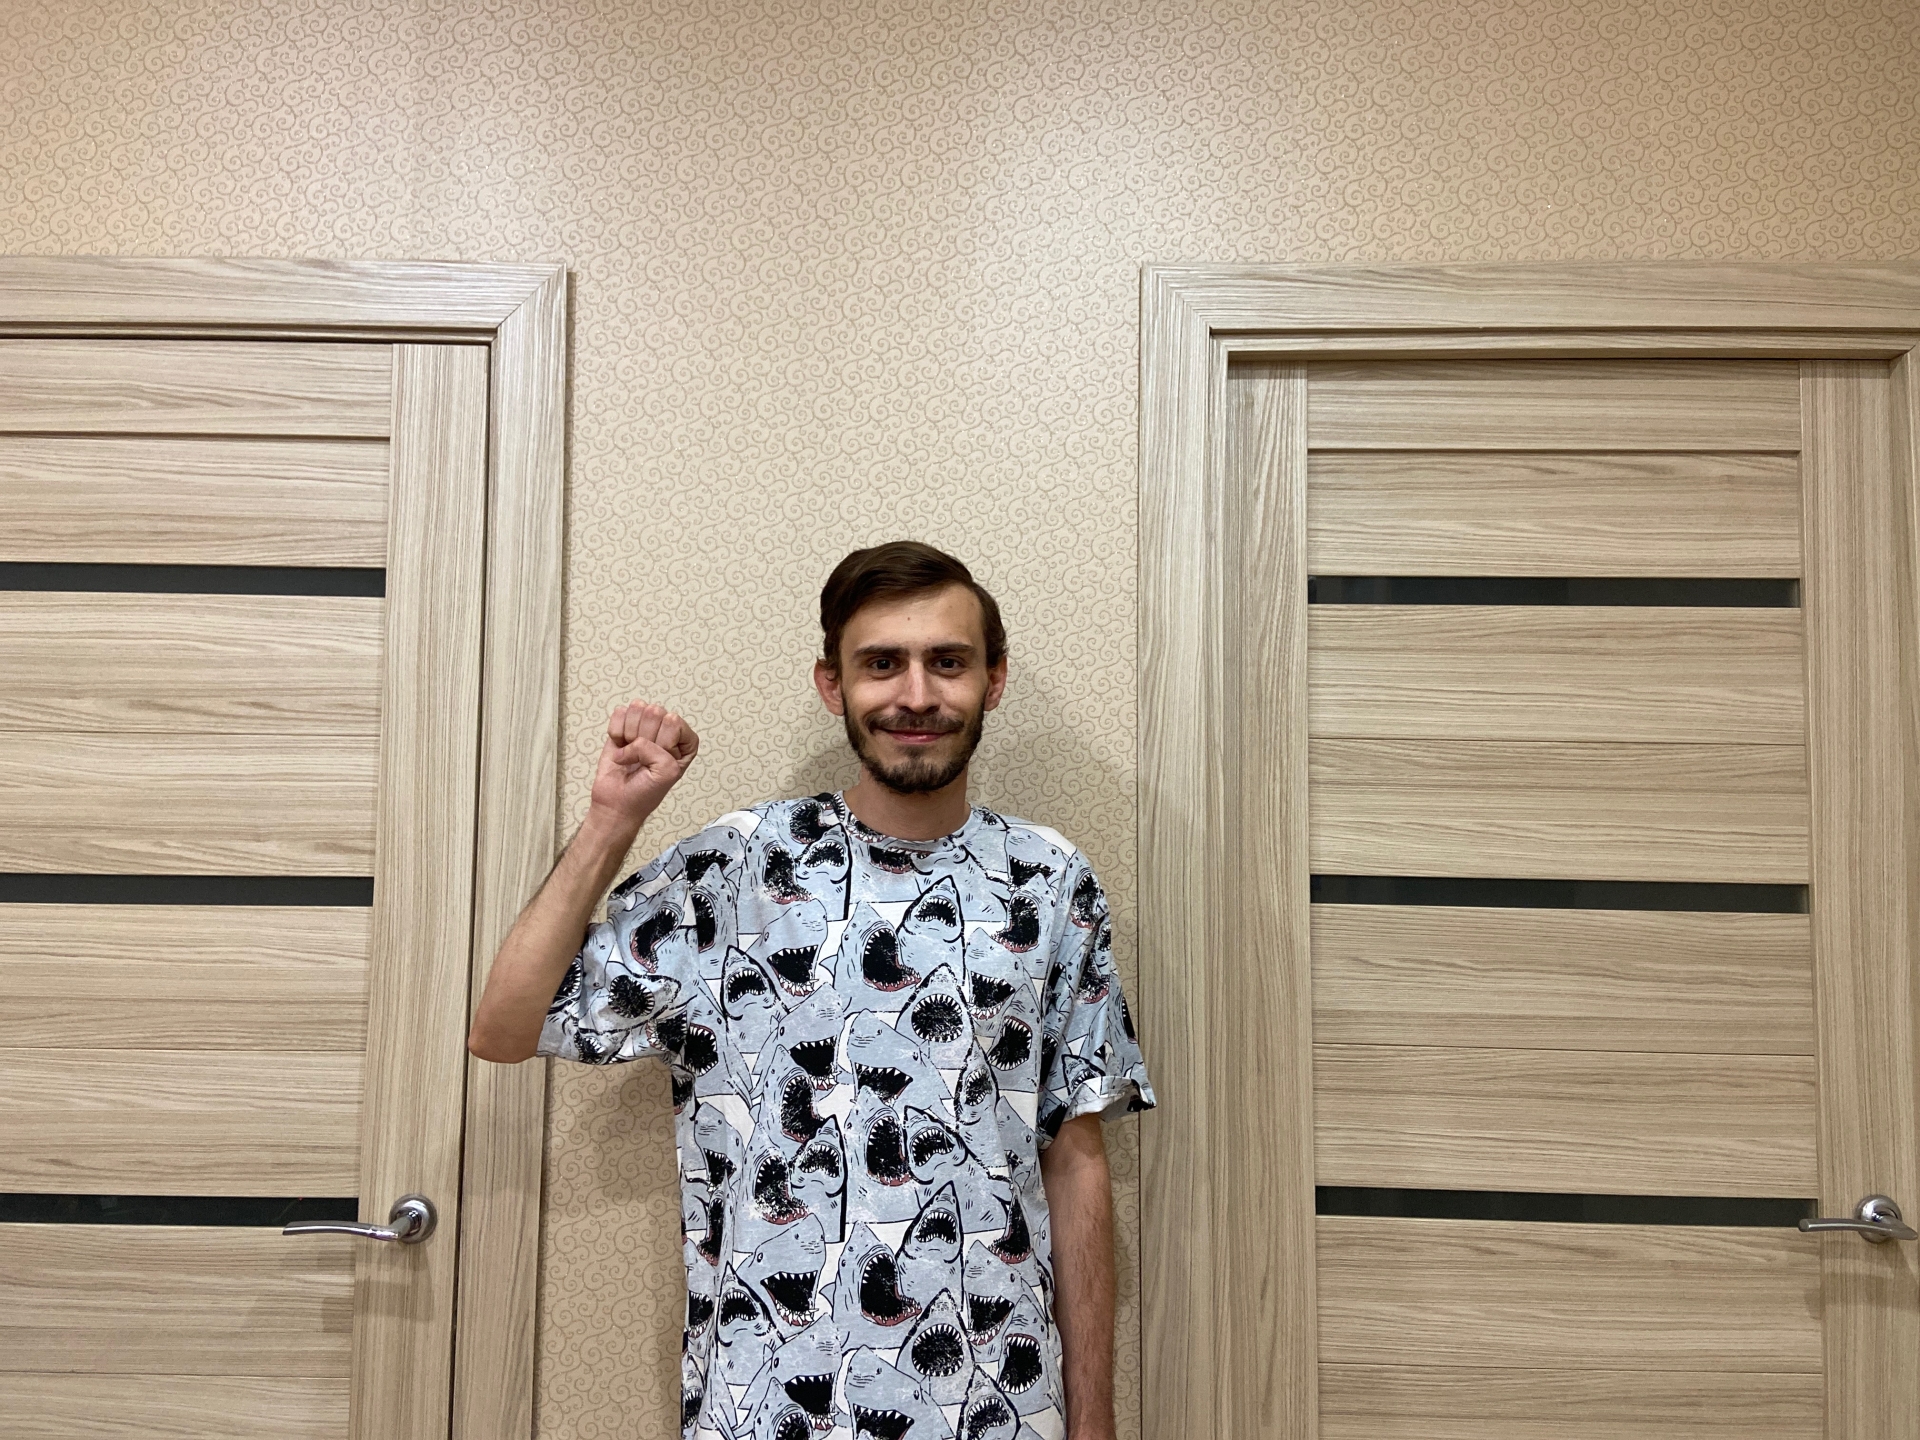
Label: clear